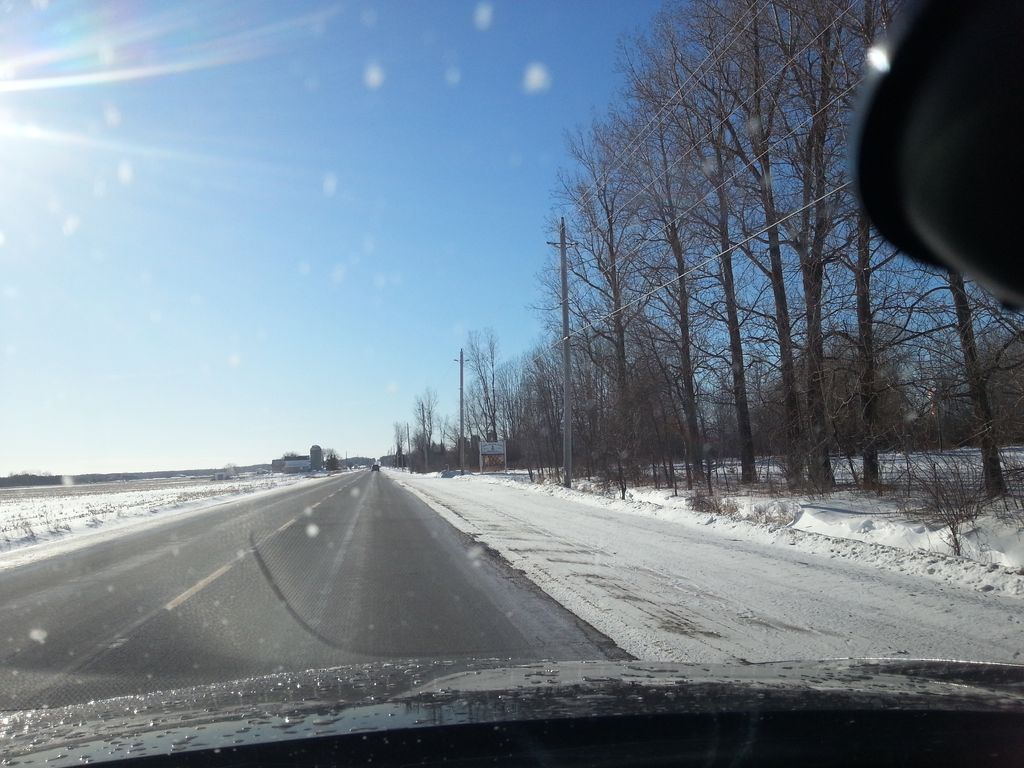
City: ottawa-gatineau